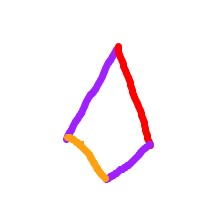
Shape: kite